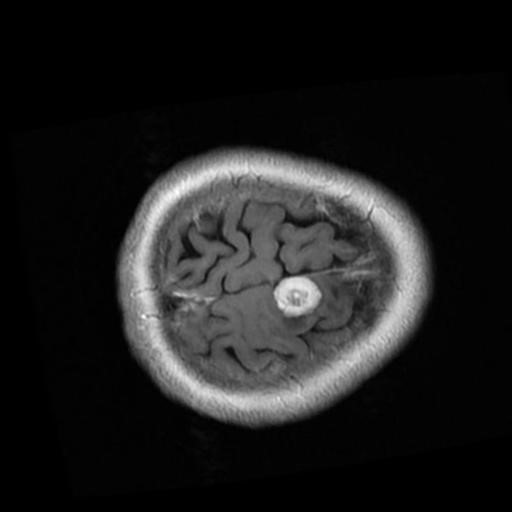
Label: brain_menin